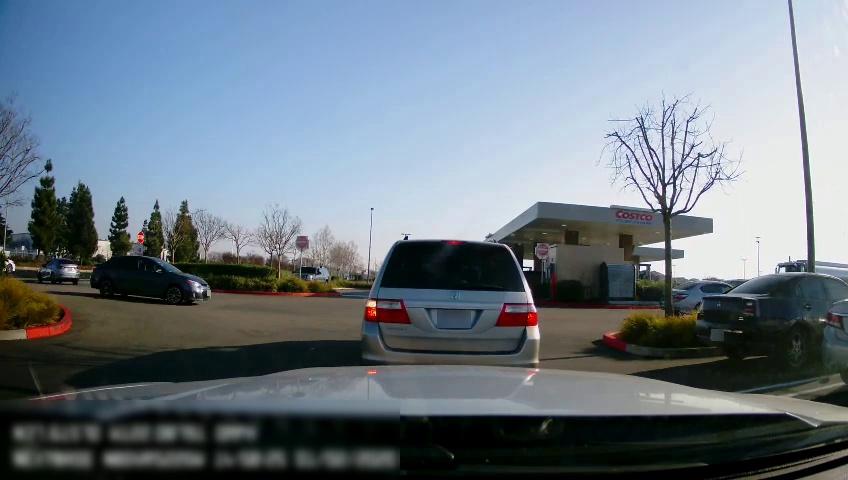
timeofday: Day
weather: Sunny
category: Drivable Space
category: Drivable Space
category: Vehicles | Car
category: Vehicles | Truck
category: Vehicles | Car
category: Vehicles | Car
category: Vehicles | SUV
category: Vehicles | Car
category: Vehicles | Car
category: Vehicles | Car
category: Vehicles | SUV
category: Traffic | Signs
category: Traffic | Signs